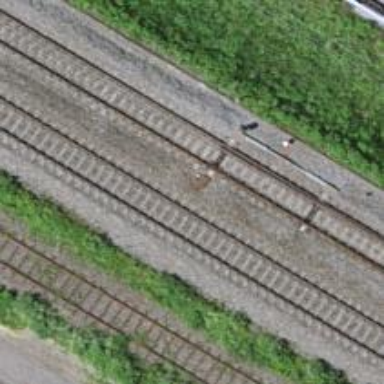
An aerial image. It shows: Railway switch.